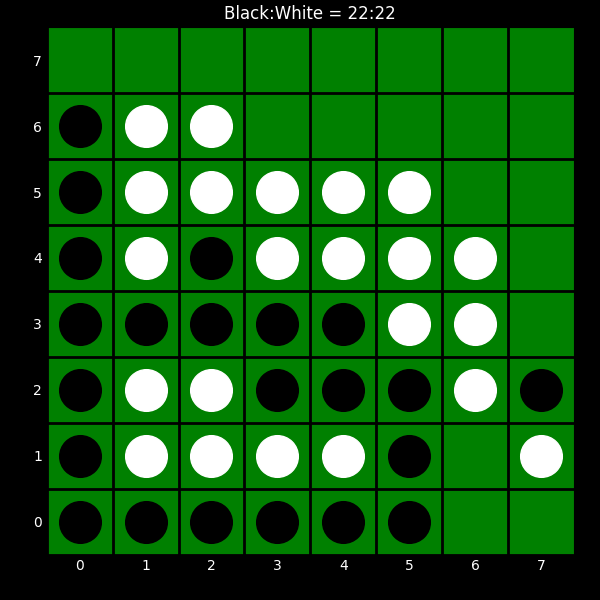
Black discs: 22
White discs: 22